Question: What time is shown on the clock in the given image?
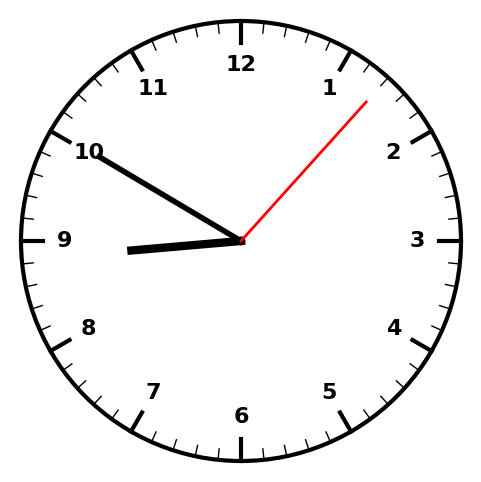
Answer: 08:50:07